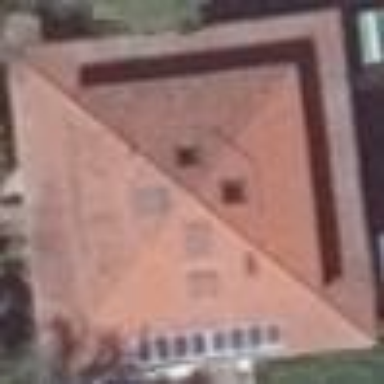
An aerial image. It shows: Detached building.